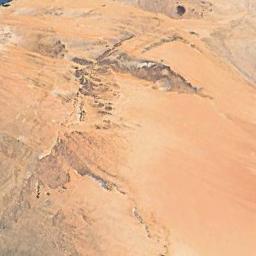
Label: desert